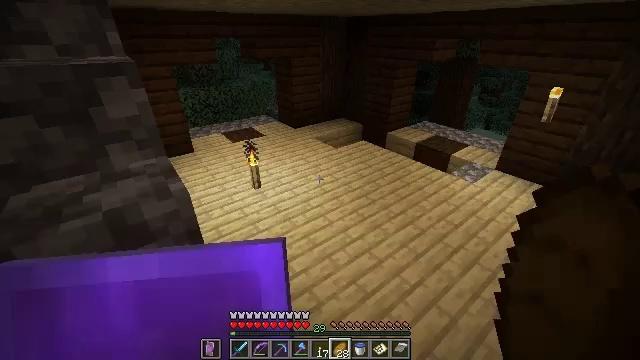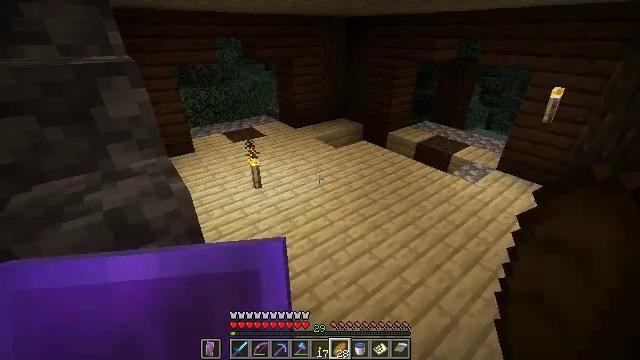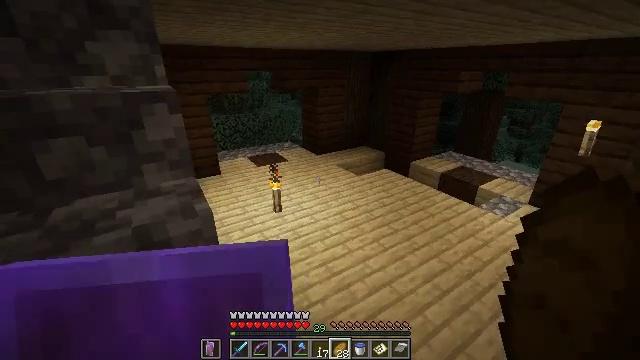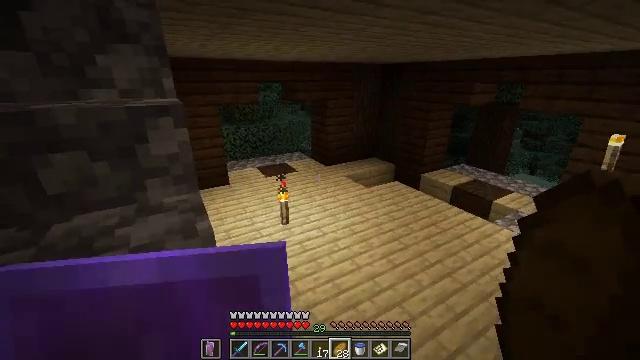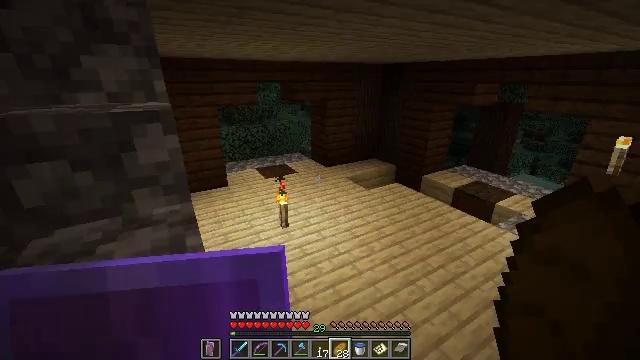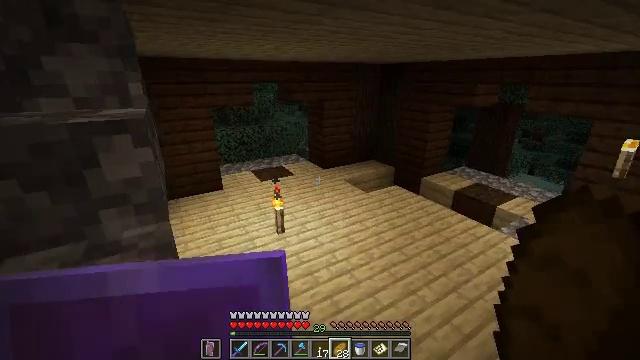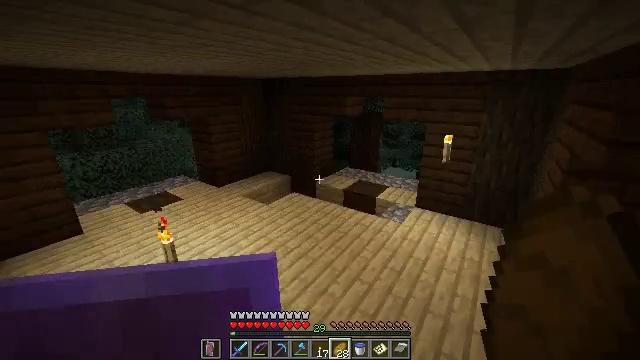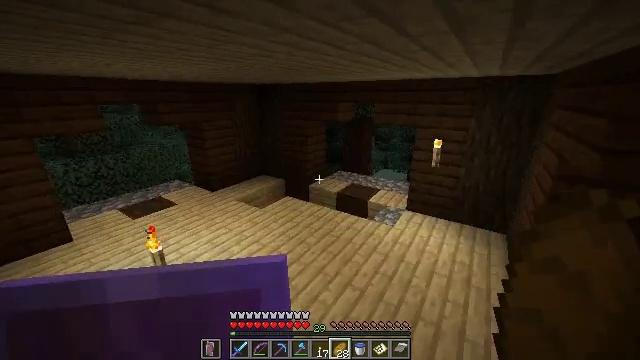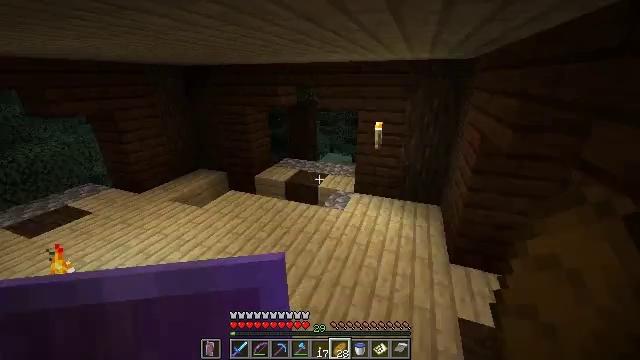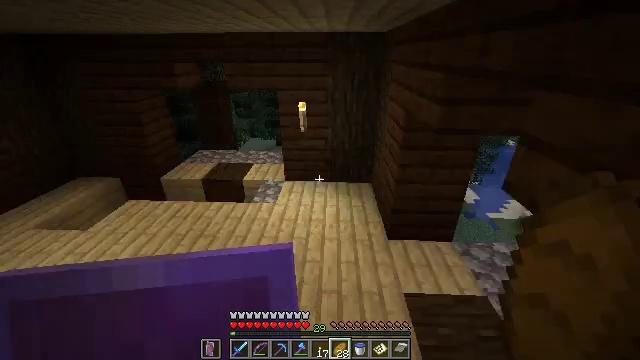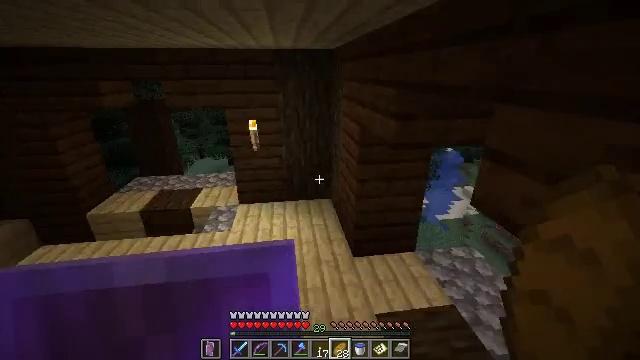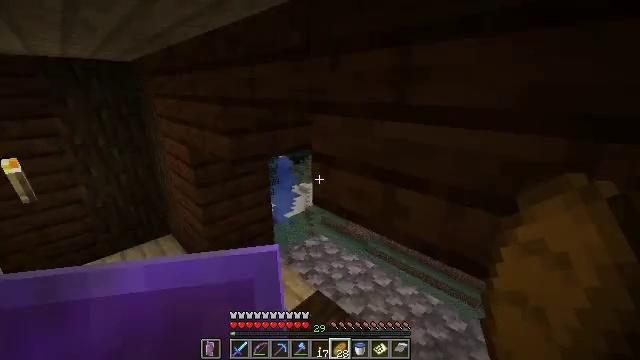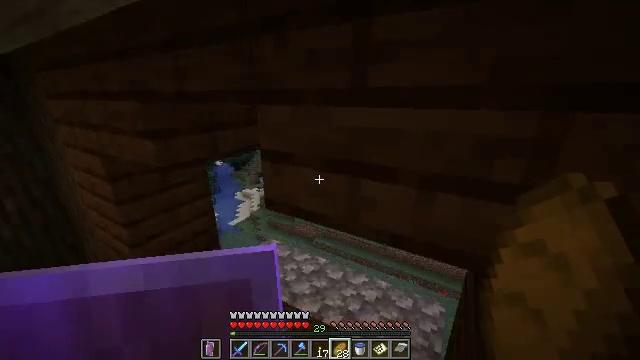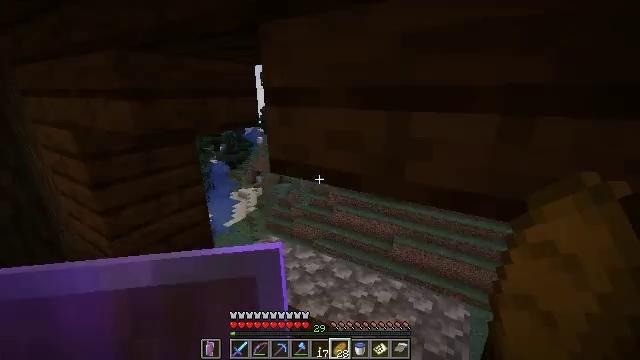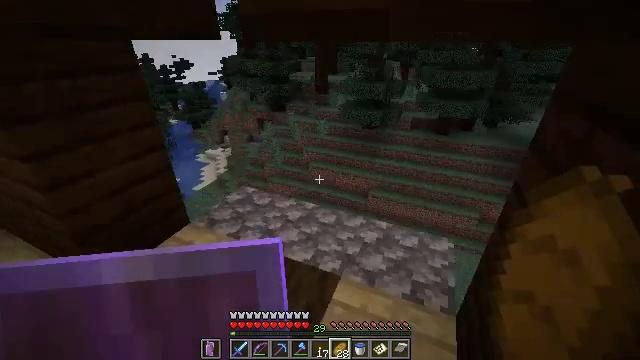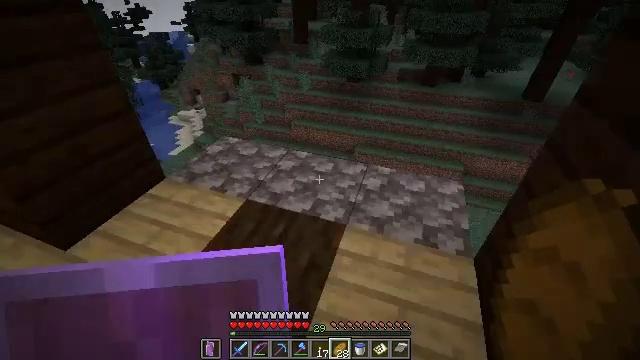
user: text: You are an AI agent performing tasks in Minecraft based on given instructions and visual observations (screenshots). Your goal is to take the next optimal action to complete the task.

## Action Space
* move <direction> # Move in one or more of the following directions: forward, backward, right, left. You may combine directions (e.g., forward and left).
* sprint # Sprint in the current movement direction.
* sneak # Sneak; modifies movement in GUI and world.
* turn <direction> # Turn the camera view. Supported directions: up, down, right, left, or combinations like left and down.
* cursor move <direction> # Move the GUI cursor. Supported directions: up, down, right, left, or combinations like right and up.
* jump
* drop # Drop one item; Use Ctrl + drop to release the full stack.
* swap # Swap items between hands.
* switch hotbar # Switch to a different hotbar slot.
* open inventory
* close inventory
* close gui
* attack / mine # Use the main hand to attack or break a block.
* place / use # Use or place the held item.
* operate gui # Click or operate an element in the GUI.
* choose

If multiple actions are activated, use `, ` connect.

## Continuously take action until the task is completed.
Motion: motion action
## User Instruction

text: Gather some birch planks.
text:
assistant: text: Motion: no_op
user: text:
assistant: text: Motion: turn left and up
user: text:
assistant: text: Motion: move forward, turn left and up
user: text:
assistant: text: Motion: move forward
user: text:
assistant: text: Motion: move forward, sprint
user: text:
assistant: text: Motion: move forward, sprint, turn right and up
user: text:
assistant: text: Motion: move forward, turn right
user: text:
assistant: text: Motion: move forward, turn right and down
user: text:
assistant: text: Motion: move forward, turn right and down
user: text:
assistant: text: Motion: move forward, turn right and up
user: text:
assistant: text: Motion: move forward, turn right and up
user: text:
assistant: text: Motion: move forward, turn right
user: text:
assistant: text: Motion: move forward and move left
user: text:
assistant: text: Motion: move forward and move left, turn right and down
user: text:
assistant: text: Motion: move forward and move left, turn right and down
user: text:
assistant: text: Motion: move forward and move left
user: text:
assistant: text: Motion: move forward and move left
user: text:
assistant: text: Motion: move forward and move left, turn left
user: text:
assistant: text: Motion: move forward and move left, turn left
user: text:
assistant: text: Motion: move forward and move left, turn left
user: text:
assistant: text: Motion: move forward and move left, turn left and up
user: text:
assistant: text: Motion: move forward, sprint, turn left and up
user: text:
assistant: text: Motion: move forward, sprint, turn left
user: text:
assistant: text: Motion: move forward, turn left
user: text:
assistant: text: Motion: move forward
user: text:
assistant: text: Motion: move forward, turn left and down
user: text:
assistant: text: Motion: move forward, turn left and down
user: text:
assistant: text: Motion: move forward and move right, turn left and up
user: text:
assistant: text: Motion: move forward and move right, turn left and up
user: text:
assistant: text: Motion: move forward and move right, turn left and up